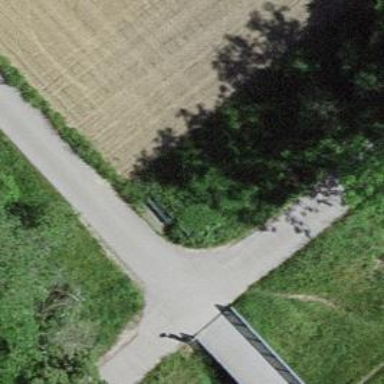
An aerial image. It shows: Bench.